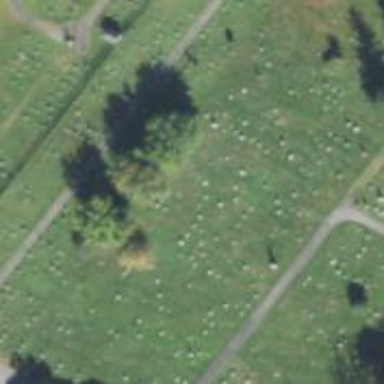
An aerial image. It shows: Cemetery.